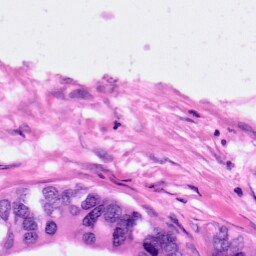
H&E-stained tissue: Pancreatic